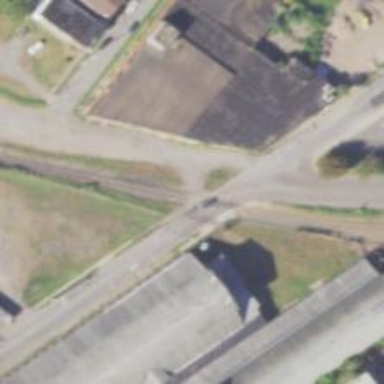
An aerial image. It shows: Level crossing along the railway.